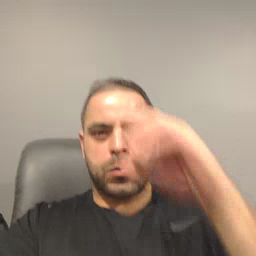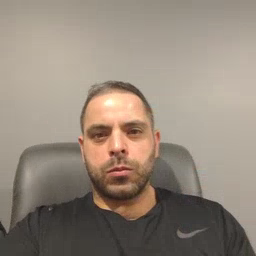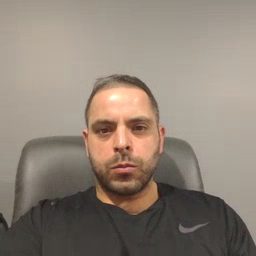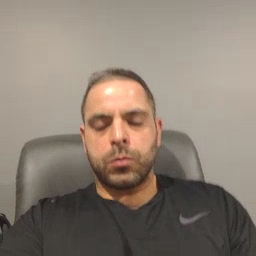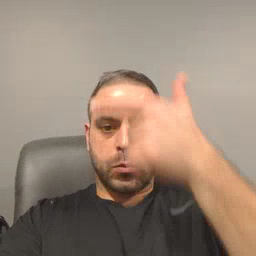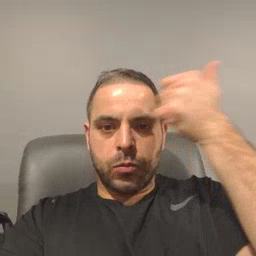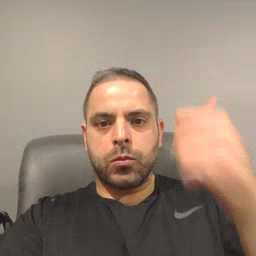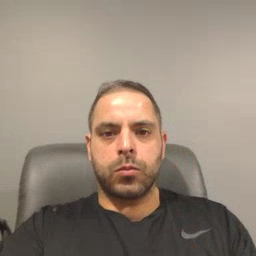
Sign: because